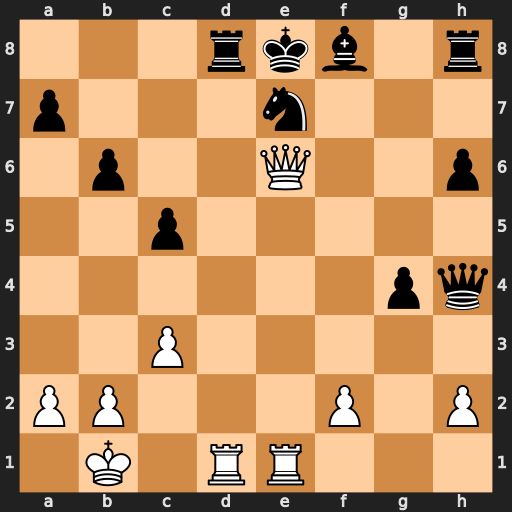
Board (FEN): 3rkb1r/p3n3/1p2Q2p/2p5/6pq/2P5/PP3P1P/1K1RR3
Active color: w
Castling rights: k
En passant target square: -
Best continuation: Qg6#